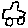
Label: car